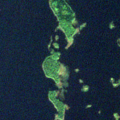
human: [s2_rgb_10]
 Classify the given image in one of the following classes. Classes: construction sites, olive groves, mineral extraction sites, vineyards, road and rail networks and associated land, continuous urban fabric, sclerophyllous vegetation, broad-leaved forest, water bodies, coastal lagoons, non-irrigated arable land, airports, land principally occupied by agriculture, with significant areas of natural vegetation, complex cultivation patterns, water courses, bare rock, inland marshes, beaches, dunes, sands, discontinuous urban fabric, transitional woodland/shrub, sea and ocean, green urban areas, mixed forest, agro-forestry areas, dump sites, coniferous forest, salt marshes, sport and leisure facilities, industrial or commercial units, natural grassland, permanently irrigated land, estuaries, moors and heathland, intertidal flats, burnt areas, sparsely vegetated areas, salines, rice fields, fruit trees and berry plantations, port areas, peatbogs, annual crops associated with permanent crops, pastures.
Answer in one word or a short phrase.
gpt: inland marshes, water bodies